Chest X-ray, PA view. Patient: 40 years old, sex F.
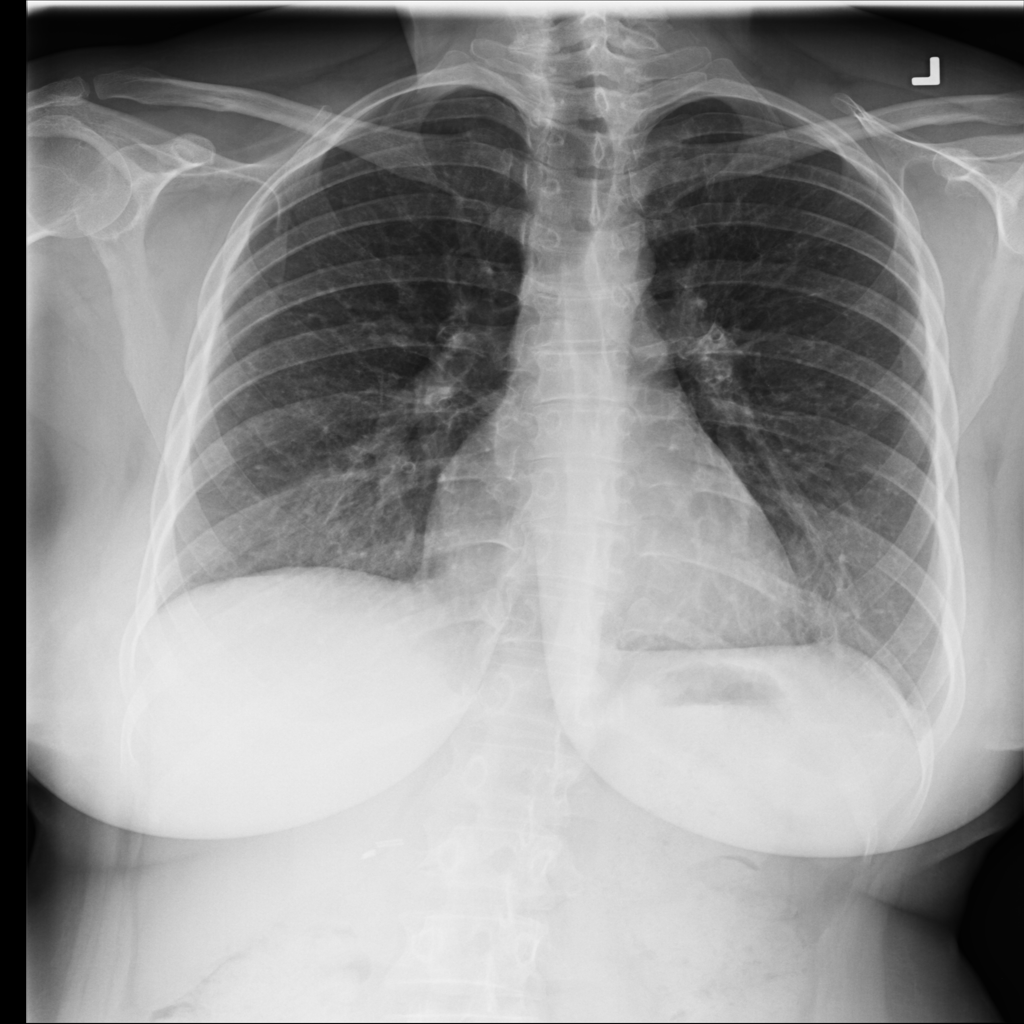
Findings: Consolidation